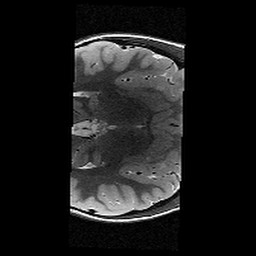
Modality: T2w
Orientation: axial
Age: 11
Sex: female
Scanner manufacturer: siemens
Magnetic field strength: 3 T
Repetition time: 9.23 s
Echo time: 0.067 s